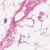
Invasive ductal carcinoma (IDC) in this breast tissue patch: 0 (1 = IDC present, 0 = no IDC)